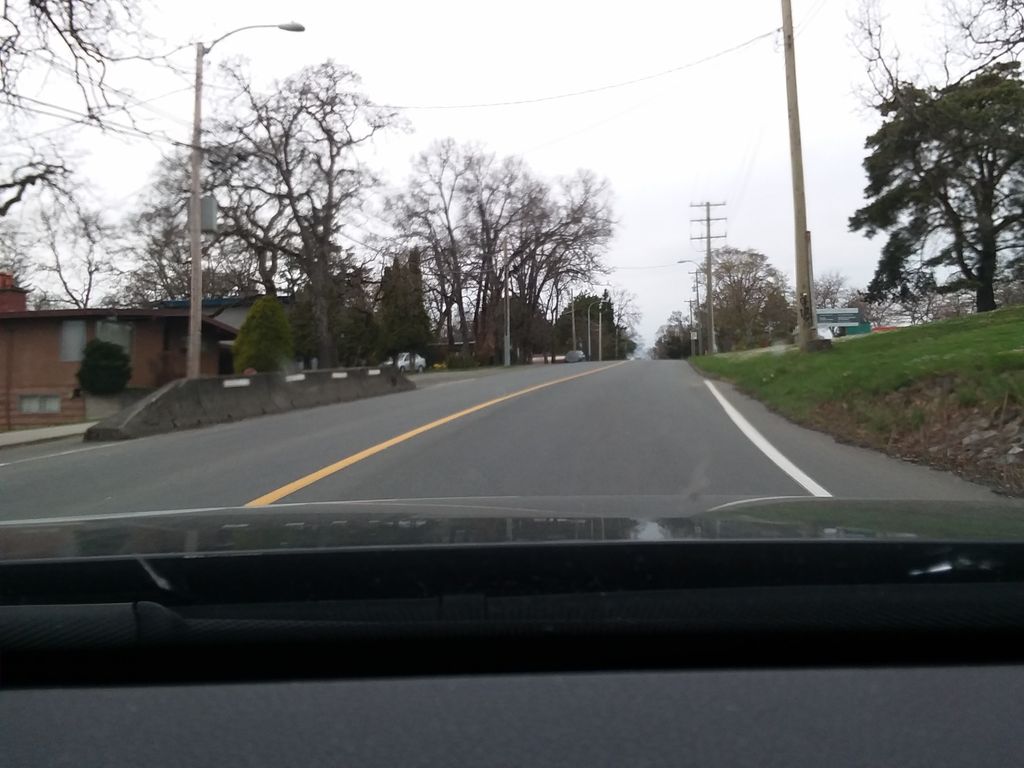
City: victoria